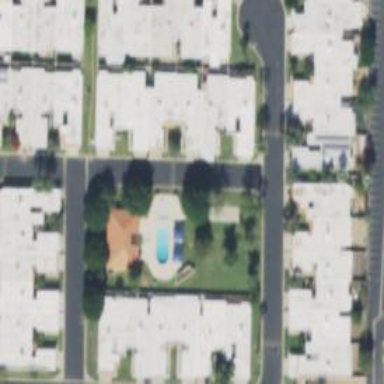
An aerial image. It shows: Swimming pool located in leisure land.